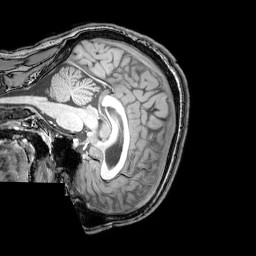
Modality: T1w
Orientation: sagittal
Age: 24
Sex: male
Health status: healthy
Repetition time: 0.081 s
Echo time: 0.037 s